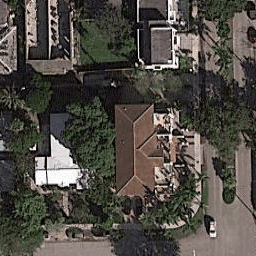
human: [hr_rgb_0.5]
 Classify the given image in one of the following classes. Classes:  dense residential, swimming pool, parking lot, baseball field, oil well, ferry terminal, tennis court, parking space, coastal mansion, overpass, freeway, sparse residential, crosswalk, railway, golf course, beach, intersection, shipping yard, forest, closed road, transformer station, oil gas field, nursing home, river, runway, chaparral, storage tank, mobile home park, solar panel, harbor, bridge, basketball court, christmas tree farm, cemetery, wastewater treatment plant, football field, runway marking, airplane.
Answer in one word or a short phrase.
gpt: coastal mansion